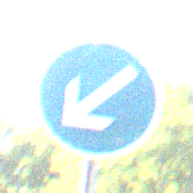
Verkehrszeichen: VorgeschriebeneVorbeifahrtLinks
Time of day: MorningAfternoon
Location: Outdoor (Suburban)
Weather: Clear
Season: NotSpecified
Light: Natural